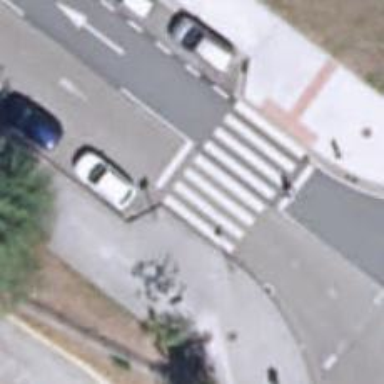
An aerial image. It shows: Marked road crossing.